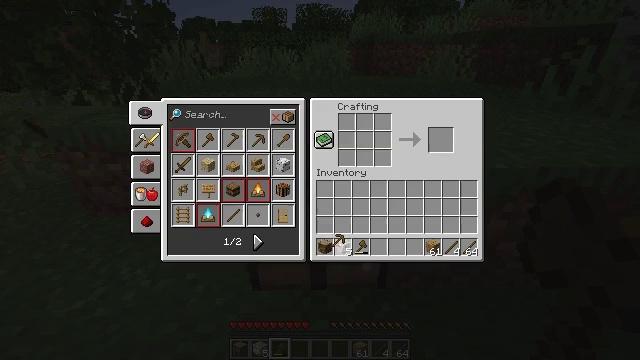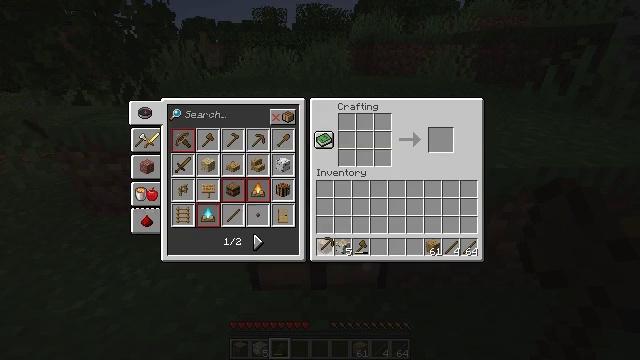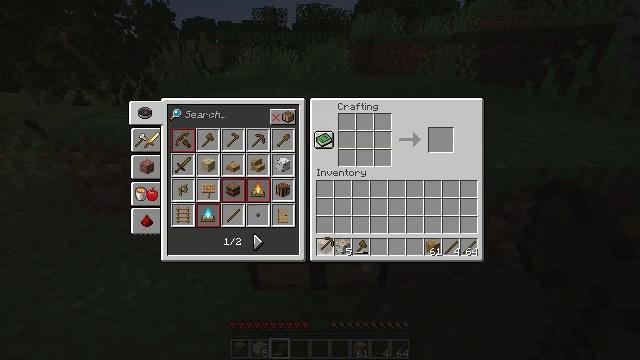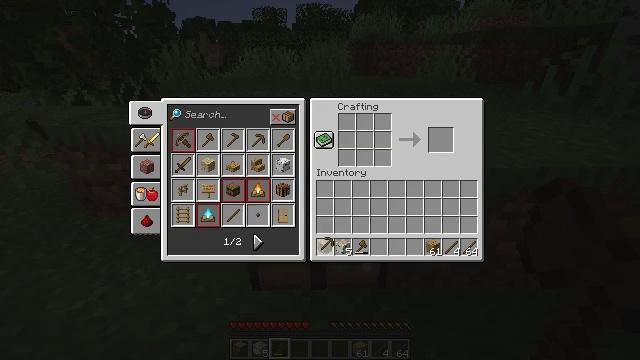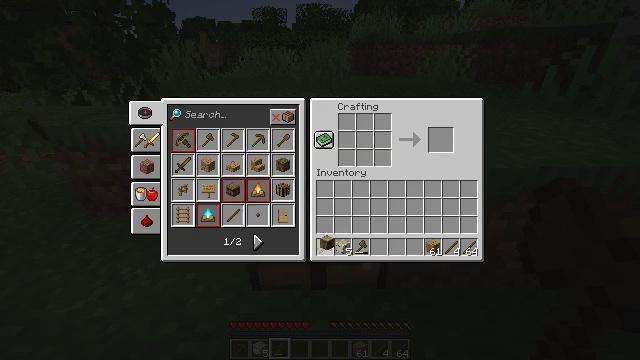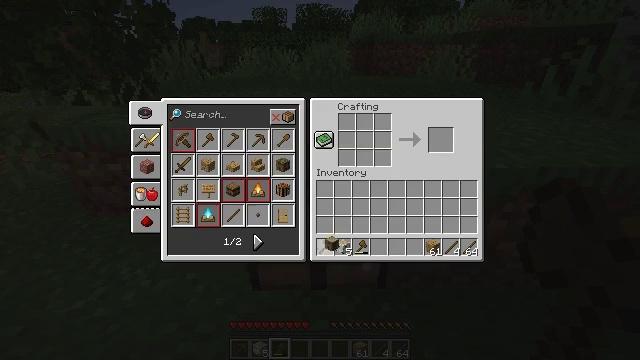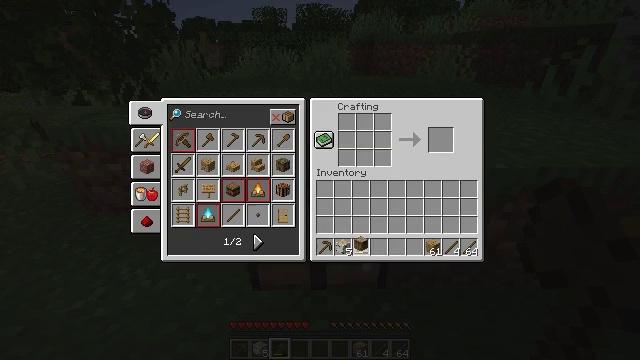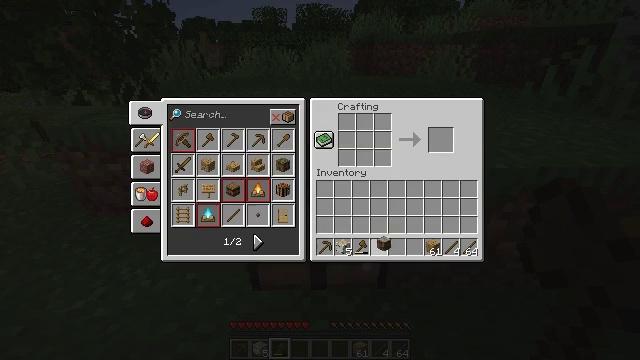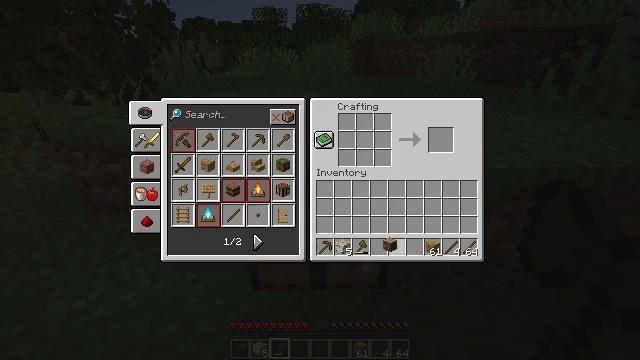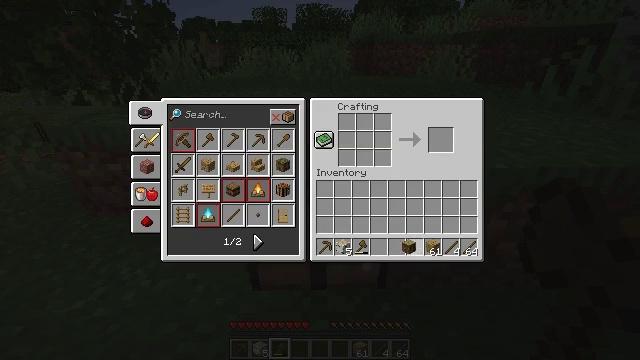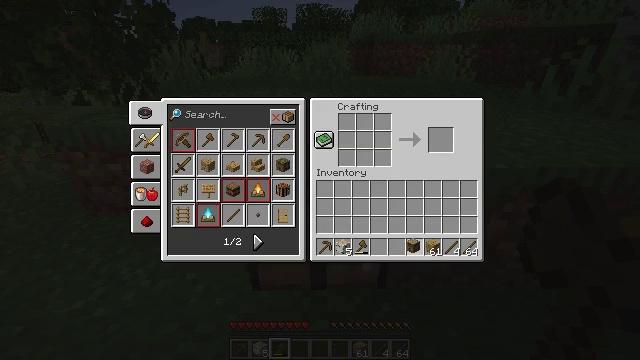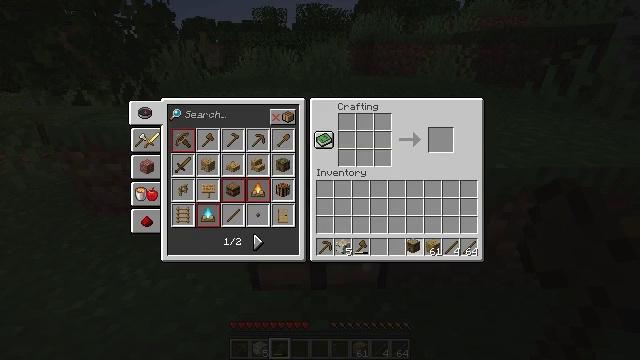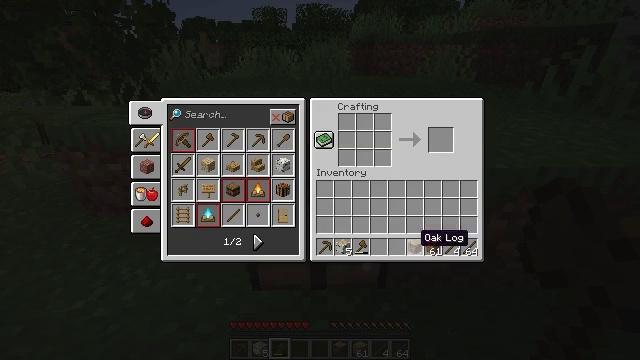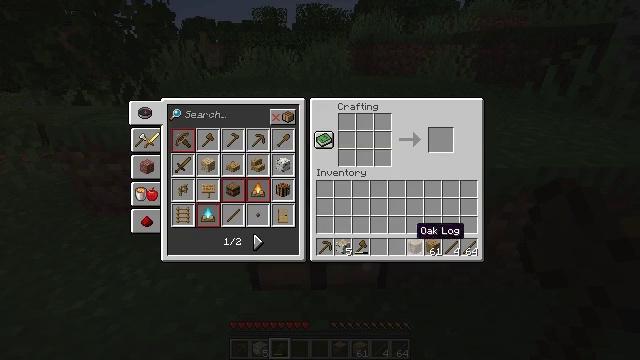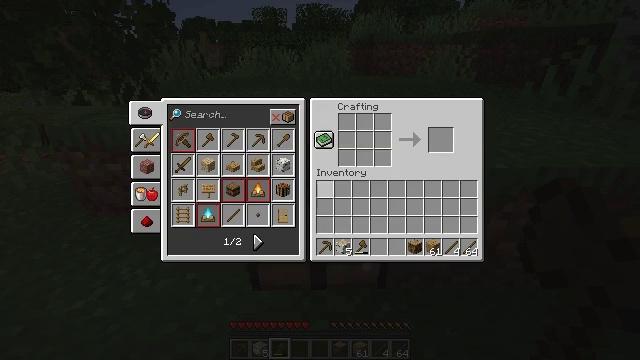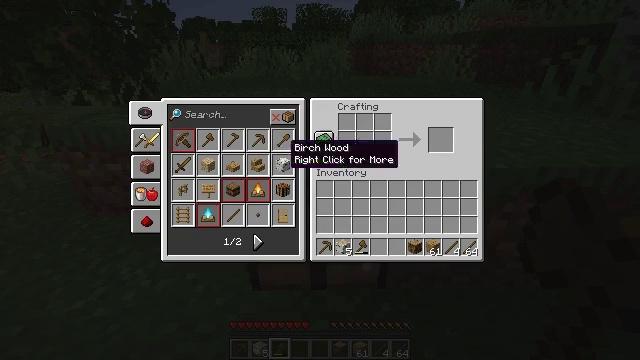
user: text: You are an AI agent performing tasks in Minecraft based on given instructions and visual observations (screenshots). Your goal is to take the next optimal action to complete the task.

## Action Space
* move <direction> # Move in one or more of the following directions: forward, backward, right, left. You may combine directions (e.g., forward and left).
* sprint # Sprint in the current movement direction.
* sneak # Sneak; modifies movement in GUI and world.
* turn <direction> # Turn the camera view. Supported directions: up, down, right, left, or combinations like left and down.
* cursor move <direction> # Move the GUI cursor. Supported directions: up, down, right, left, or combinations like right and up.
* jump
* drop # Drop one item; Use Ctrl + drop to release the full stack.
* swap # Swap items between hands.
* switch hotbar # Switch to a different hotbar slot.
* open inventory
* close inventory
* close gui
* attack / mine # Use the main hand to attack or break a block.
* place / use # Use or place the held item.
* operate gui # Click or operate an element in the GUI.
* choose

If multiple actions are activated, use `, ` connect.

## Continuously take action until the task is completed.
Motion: motion action
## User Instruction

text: Assemble the materials to craft a wooden shovel.
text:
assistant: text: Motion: cursor move left, open gui
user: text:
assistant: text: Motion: operate gui
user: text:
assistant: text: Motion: operate gui
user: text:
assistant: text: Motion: no_op
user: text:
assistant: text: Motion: no_op
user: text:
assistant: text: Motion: cursor move right
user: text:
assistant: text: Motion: cursor move right
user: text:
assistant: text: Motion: no_op
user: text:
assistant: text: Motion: cursor move right
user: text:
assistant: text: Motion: no_op
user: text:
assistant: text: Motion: operate gui
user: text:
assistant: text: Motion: no_op
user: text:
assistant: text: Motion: cursor move up
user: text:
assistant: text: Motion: cursor move left and up
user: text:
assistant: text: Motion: cursor move left and up
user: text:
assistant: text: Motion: cursor move left
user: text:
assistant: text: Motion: cursor move right
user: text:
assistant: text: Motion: operate gui
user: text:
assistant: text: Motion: operate gui
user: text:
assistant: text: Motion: cursor move right and down
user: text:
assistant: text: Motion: cursor move right and down
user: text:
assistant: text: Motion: cursor move down
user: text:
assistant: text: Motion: no_op
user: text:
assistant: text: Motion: cursor move right and up
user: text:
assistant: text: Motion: cursor move right and up
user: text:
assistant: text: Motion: cursor move right and up
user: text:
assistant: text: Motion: no_op
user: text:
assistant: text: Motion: no_op
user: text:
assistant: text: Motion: operate gui
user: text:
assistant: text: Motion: cursor move left and down